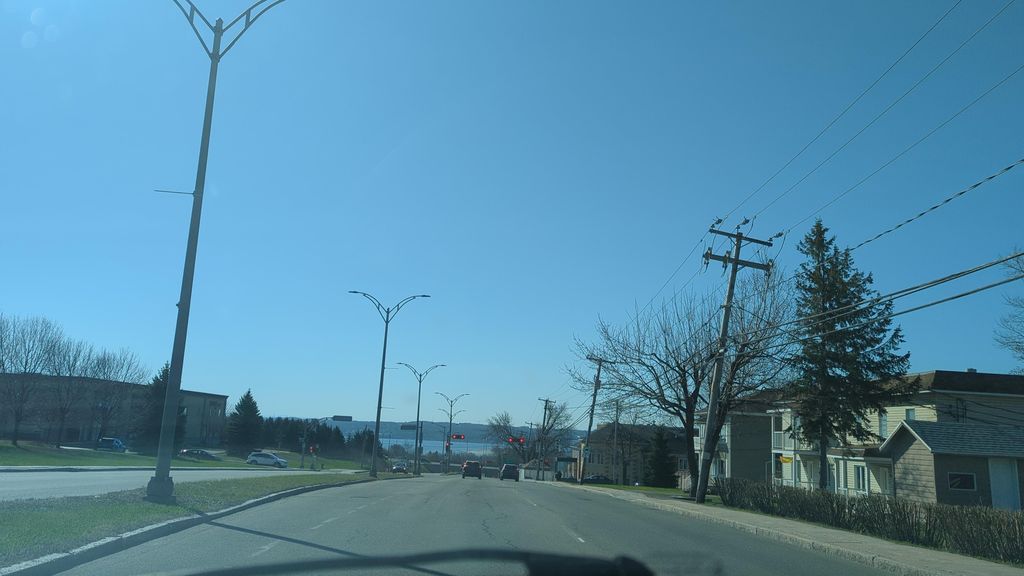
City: quebec_city